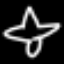
Label: airplane